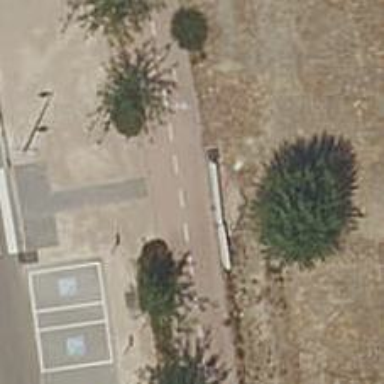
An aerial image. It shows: Cycleway.